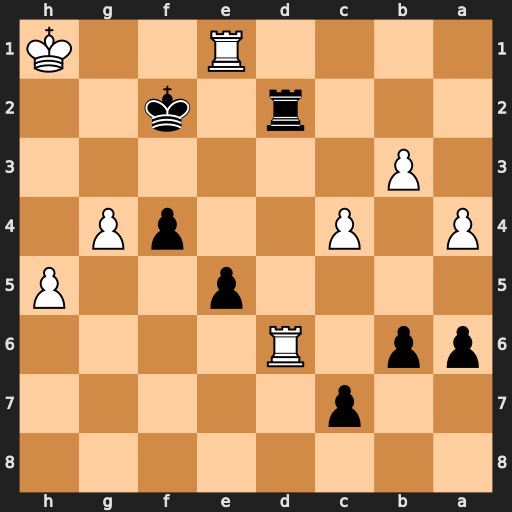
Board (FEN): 8/2p5/pp1R4/4p2P/P1P2pP1/1P6/3r1k2/4R2K
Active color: b
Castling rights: -
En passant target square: -
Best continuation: Rxd6 Rxe5 Kg3 Re1 f3